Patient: sex M, age 64
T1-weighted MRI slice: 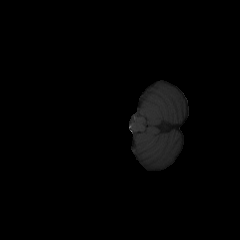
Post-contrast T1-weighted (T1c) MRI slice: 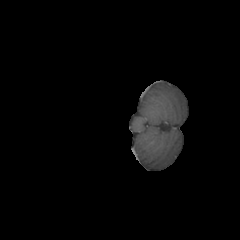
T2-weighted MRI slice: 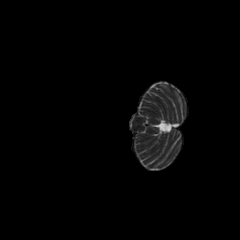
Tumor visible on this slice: no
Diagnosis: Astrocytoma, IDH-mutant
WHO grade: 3